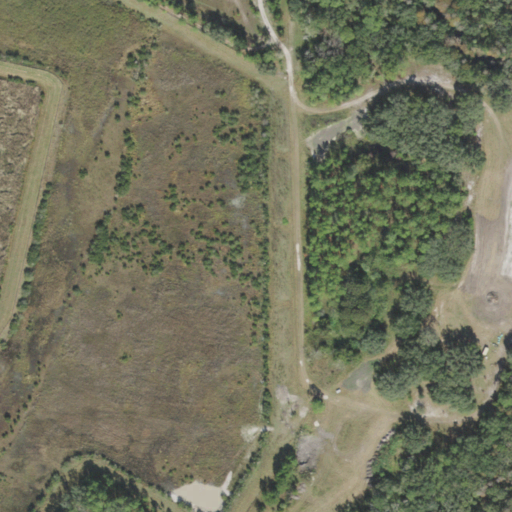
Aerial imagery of island in Florida named Buck Hammock containing woody wetlands, pasture, herbaceous wetlands, shrub, evergreen forest, and grassland